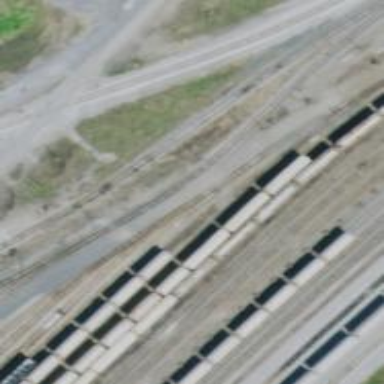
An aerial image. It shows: Railway siding for service.